Question: I've been trying to use
'''
<ul style="text-align:center">
<li> 1794 - born in Berkeley, UK </li>
<li> 1821 - began his training as a doctor </li>
</ul>
'''
Unfortunately, neither bullets and text align correctly, I've tried using divs and it still doesn't work.
This is what is happening:

This is what I want:
<URL>
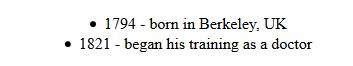
Answer: Try this simple code snippet
'''
ul {
display: table;
margin: 0 auto;
}
'''
'''
<ul class="list">
<li class="list-item">1794 - born in Berkeley, UK</li>
<li class="list-item">1821 - began his training as a doctor</li>
</ul>
'''